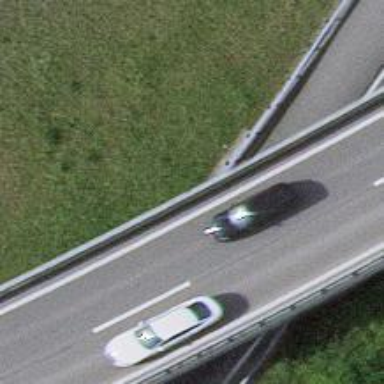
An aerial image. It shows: Asphalt surface bridge on motorway link.